Question: Can anyone explain why the following code works when run as part of function, but it produce strange result when run by itself in the Chrome Console window?
'''
var foo = function() {
var x = 1;
while (x<3) {
console.log(x);
x = x+1;
}
}
foo(); // This prints 1,2 as expected
'''
But when I run just 'while' part directly in Chrome Console I get 1,2,3 which makes no sense (see image for the output):
'''
var y = 1;
while (y<3) {
console.log(y);
y = y+1;
}
// This prints 1,2,3 in the console
'''

Note that there somewhat similar question about 'console.log' resulting in 'undefined' (<URL>, but there is no function call in my sample and 'while' does not ever return any value.
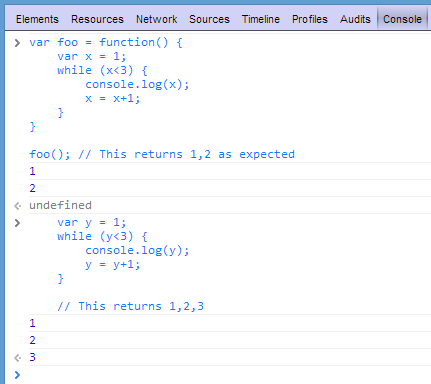
Answer: You are being misled by Chrome's JavaScript console.
In addition to the output of 'console.log()' calls, the console also displays the value of the last expression executed in the code you run there.
In your first example, the last expression is the 'foo();' call at the end. 'foo()' doesn't return any value, so the result is 'undefined' and that's what's printed after the '1' and '2' that your 'console.log(y)' calls print.
In the second example, 'console.log()' is still being called only twice, again printing '1' and '2'. The '3' printed after that is not from a 'console.log()' call, it's the value of the last expression executed, the final 'y = y + 1;' that brings 'y' up to '3' and causes the 'while' loop to terminate.
Here's another example. Paste this code into the console:
'''
var y = 1, message = '';
while( y < 3 ) {
console.log( y );
y = y + 1;
message = 'y is ' + y;
}
'''
Now it prints:
'''
1
2
"y is 3"
'''
The '1' and '2' are again from the 'console.log(y)' calls as before. Like the other examples, after the code finishes running it prints the last expression executed--but now that expression is:
'''
message = 'y is ' + y;
'''
where 'y' is again '3' at the end.
Or a much simpler example. Enter this in the console:
'''
console.log( 'Hi!' );
'''
It prints:
'''
Hi!
undefined
'''
The 'Hi!' is your 'console.log()' executing, and the 'undefined' is the of the 'console.log()' call.
Another clue here is the little symbol to the left of the last value printed to the console in each of the examples. It looks like that symbol means that the dev tools are printing the value automatically instead of from a 'console.log()' call.